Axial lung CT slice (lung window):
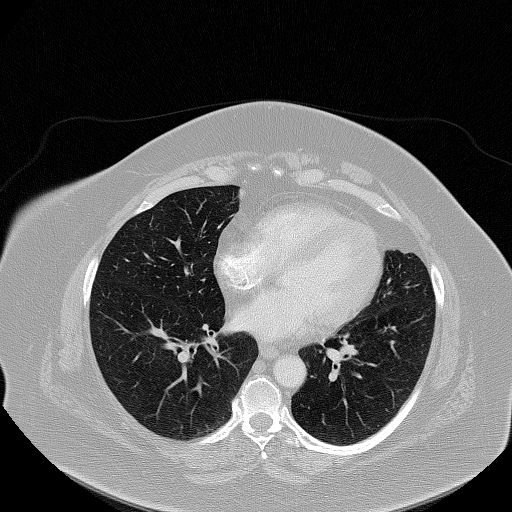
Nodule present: no